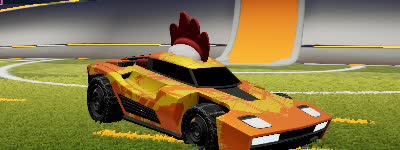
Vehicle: breakout